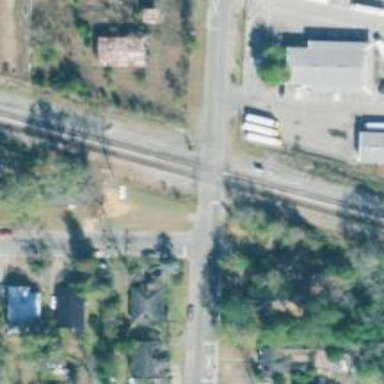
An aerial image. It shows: Level crossing with lights at railway intersection.